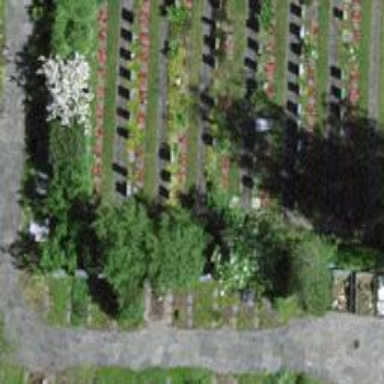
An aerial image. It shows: Grave yard.